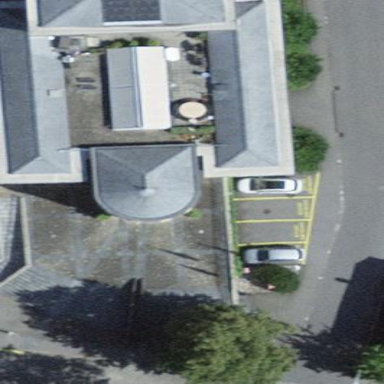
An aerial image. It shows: Town hall building.